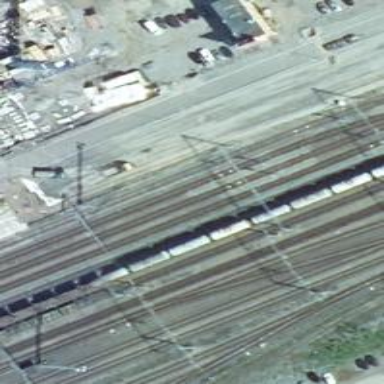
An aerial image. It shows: Close-up of railway platform edge.